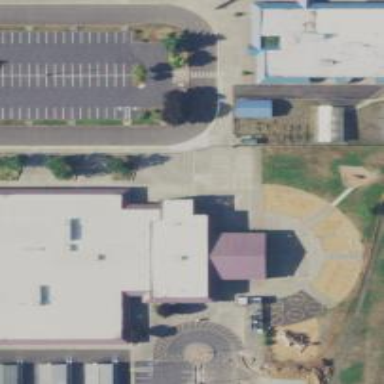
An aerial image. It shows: Detached building that serves as multi-sport fitness center.